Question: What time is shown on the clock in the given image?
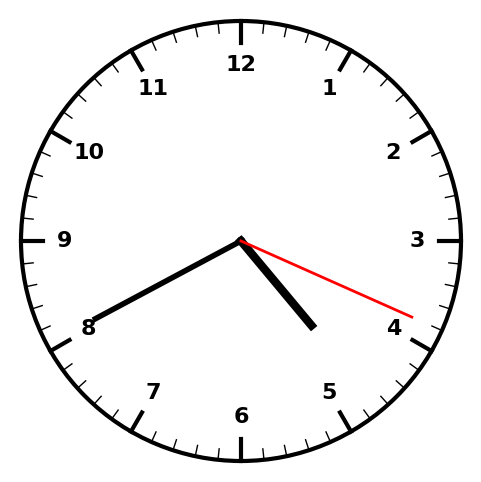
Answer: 04:40:19